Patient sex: M
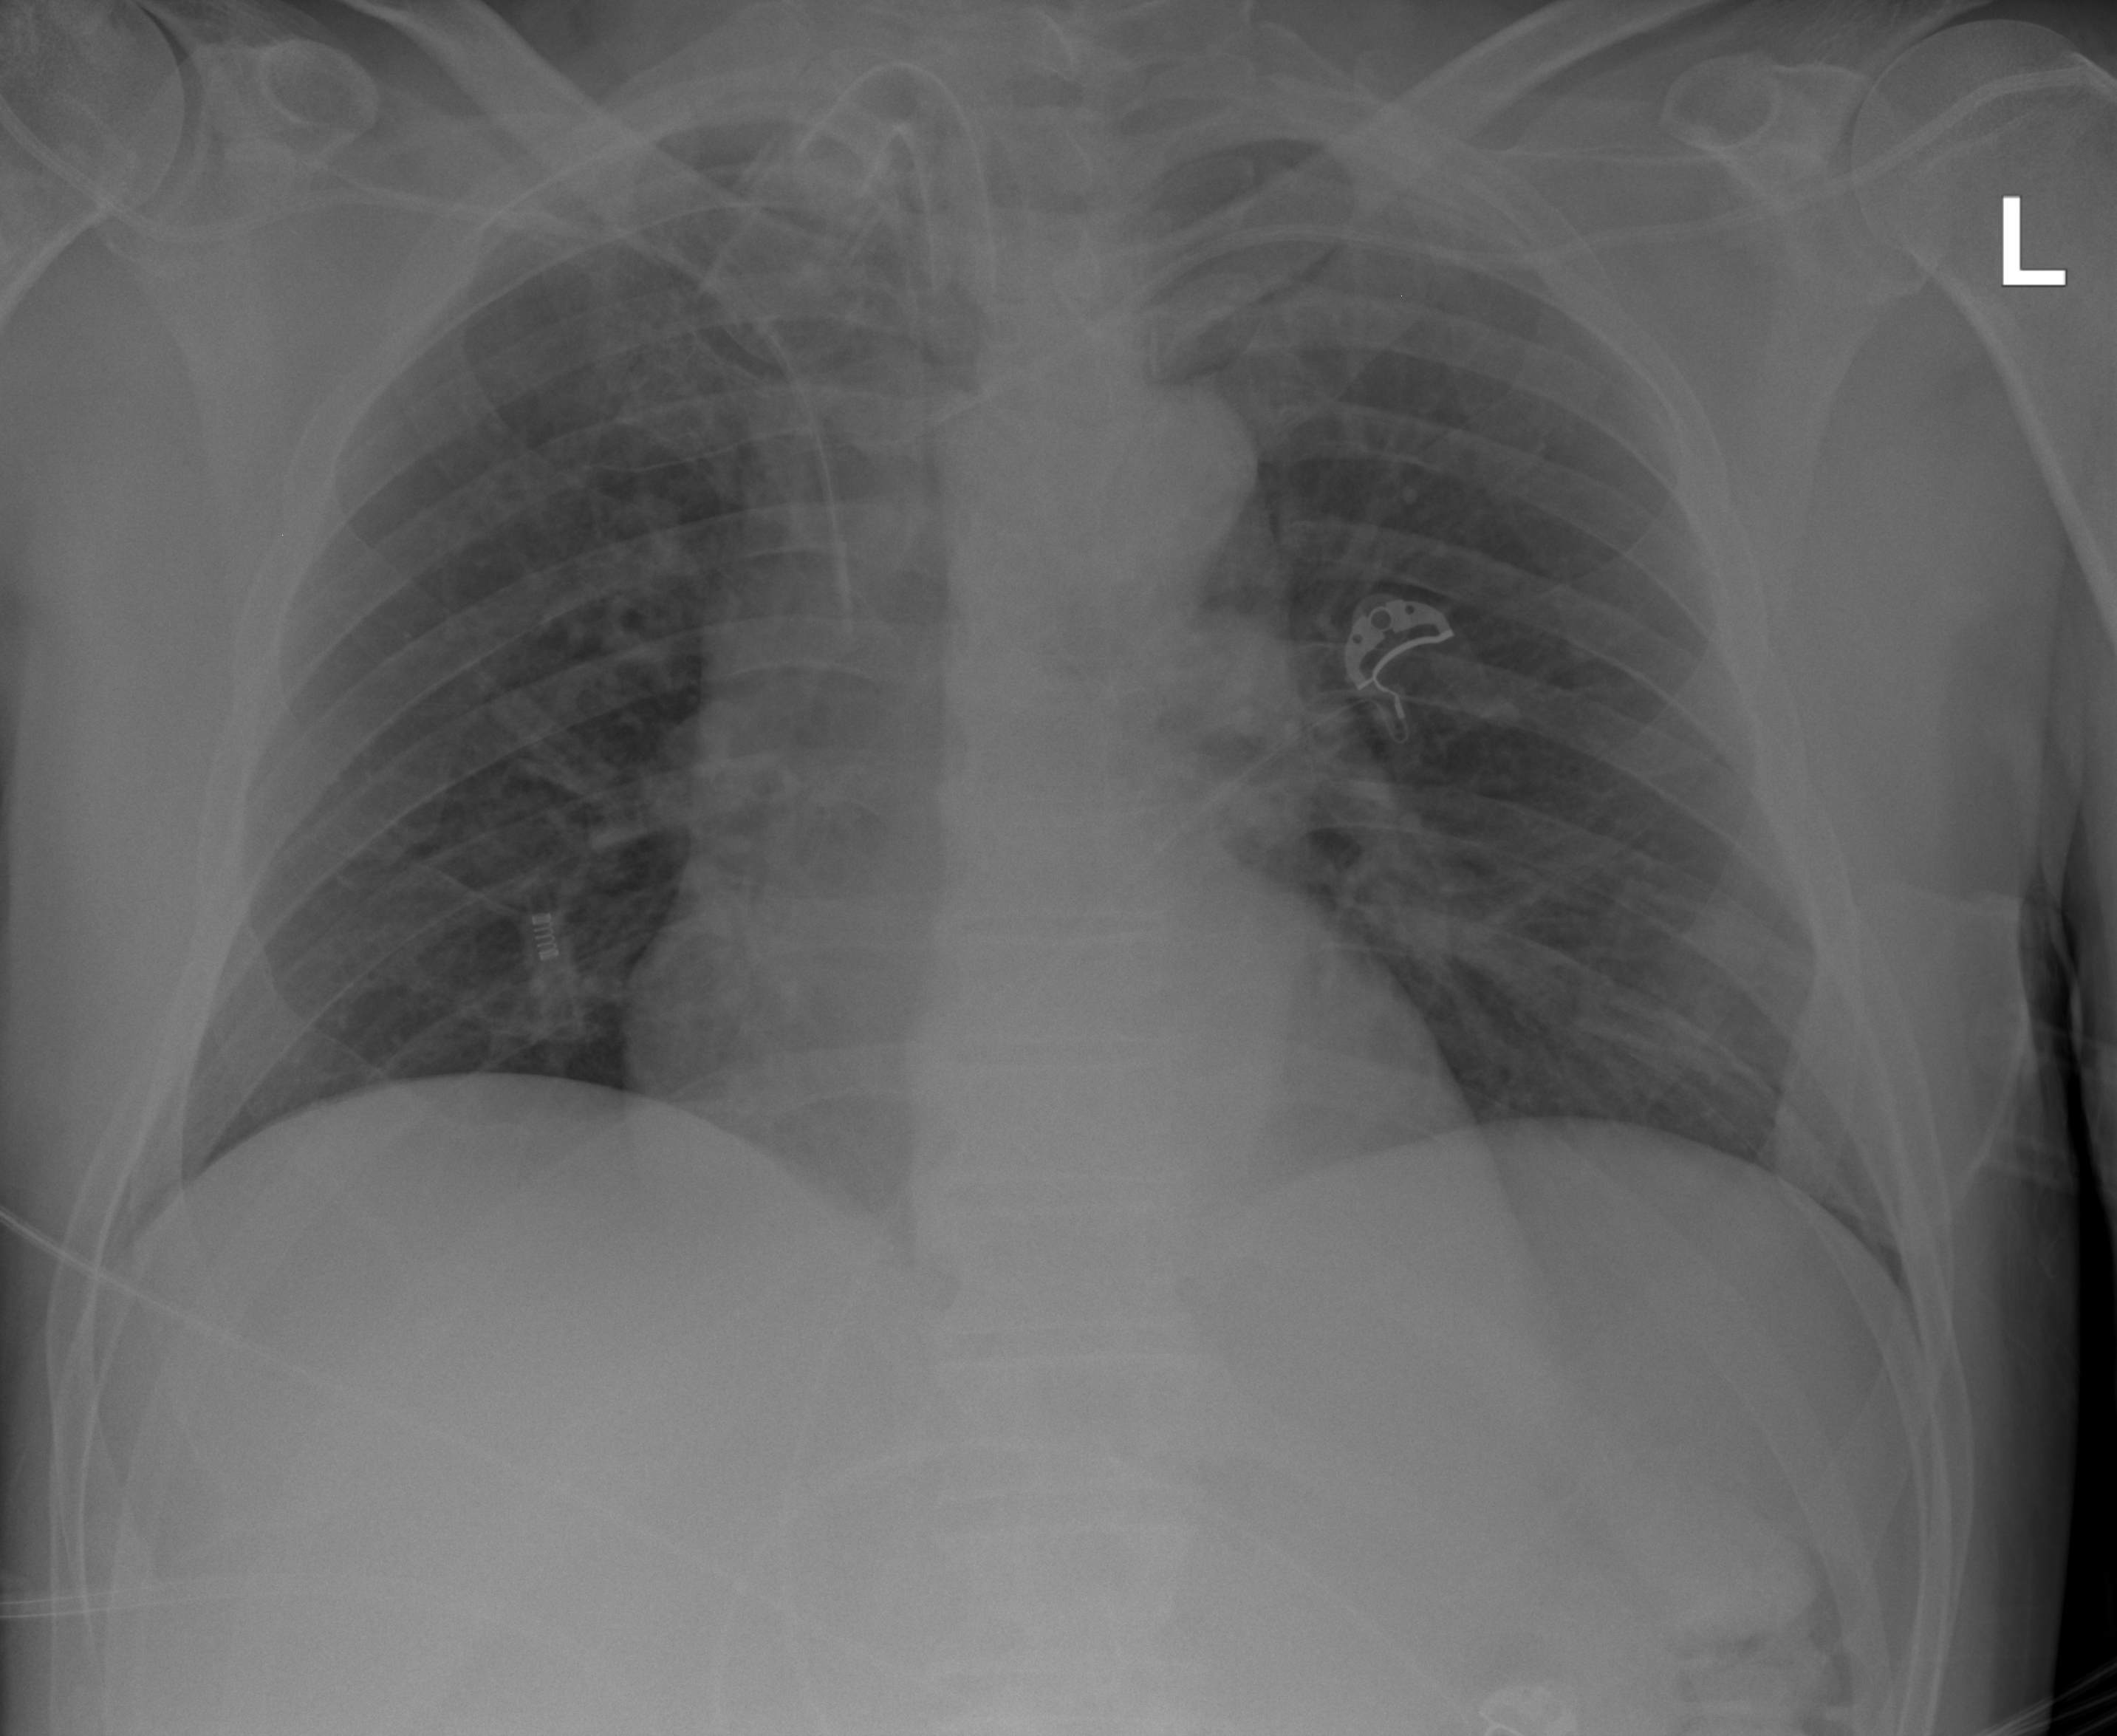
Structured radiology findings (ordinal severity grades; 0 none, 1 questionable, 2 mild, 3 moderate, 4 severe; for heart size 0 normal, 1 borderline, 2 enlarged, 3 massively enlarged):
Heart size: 1
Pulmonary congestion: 0
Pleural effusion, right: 0
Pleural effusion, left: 0
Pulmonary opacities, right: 0
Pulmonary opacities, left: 0
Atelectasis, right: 0
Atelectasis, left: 2